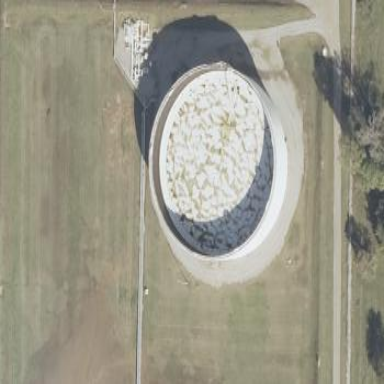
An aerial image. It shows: Storage tank classified as man-made. The storage tank building is connected to surge tank via pipeline.